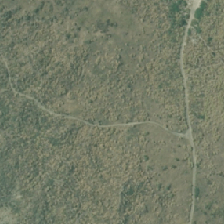
Land cover: low_producing_grassland